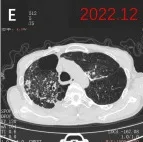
Chest CT findings. Subsequent chest CTs showed sustained PR of the tumor. PR, partial response.
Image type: radiology (ct)